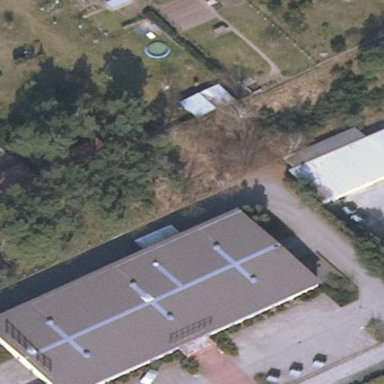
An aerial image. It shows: Building with furniture shop.